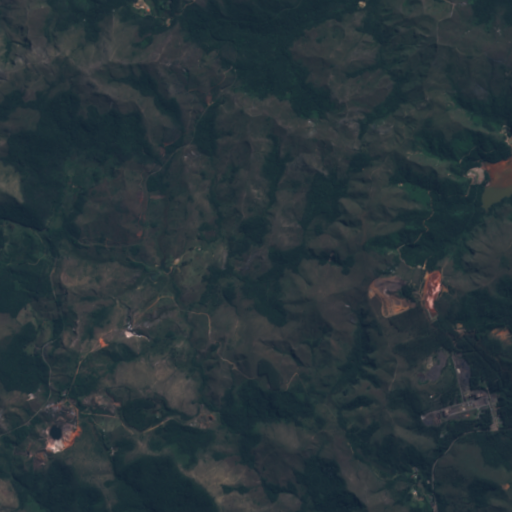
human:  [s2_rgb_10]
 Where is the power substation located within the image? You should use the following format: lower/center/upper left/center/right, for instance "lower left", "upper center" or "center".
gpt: The power substation is located in the lower right of the image.
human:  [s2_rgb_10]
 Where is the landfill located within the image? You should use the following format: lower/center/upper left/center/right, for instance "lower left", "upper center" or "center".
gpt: There is no landfill in the image.